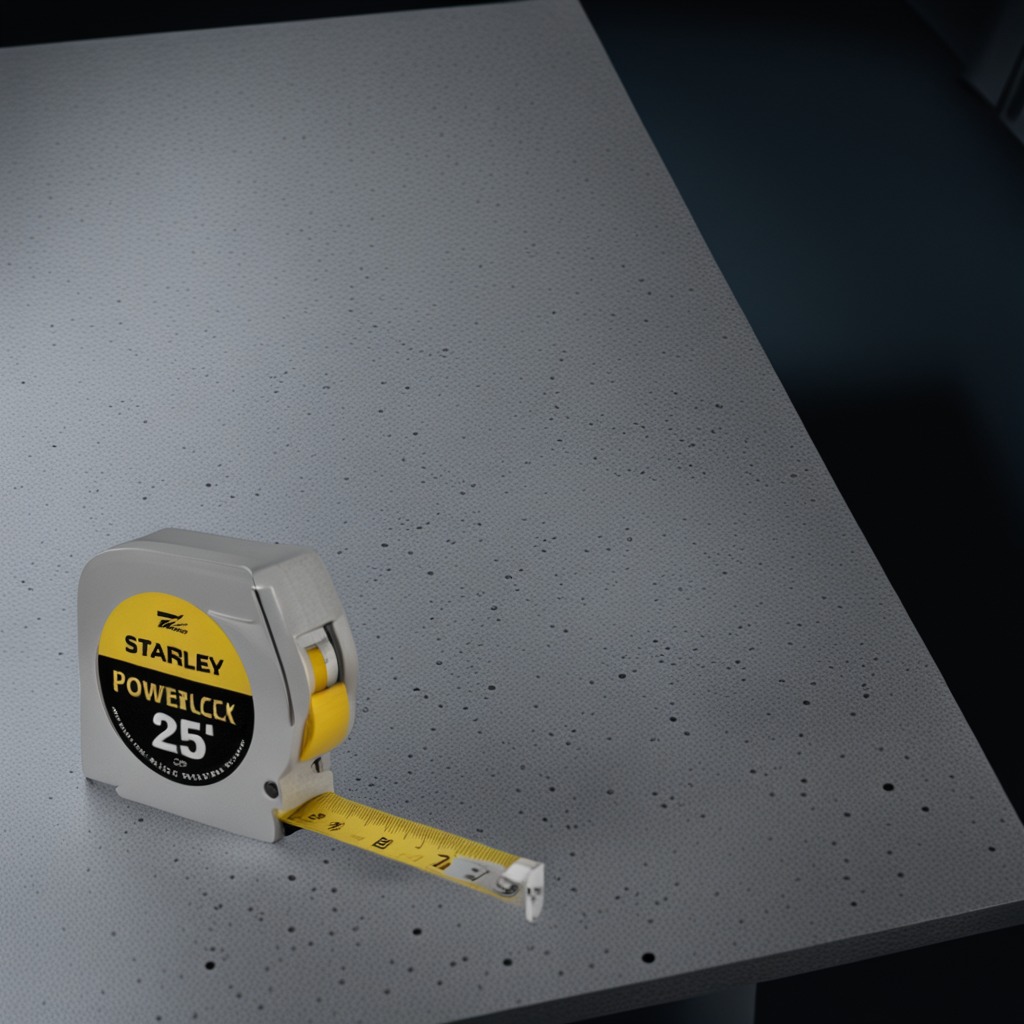
A measuring tape is lying on a clean granite table inside a workshop at night.